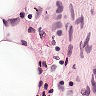
Metastatic tissue present: no